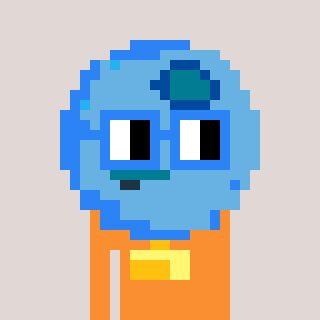
a pixel art character with square blue glasses, a blueberry-shaped head and a orange-colored body on a warm background